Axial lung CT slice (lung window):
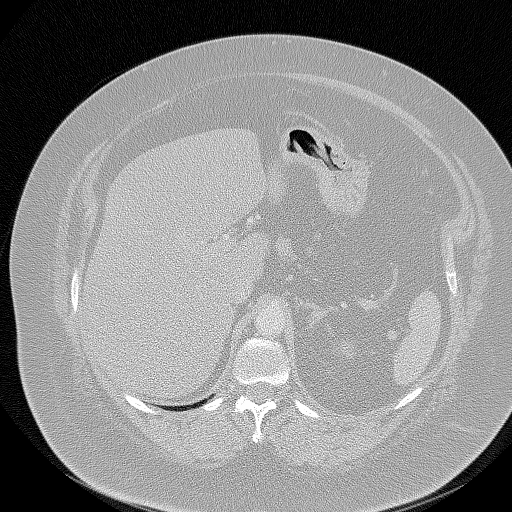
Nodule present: no